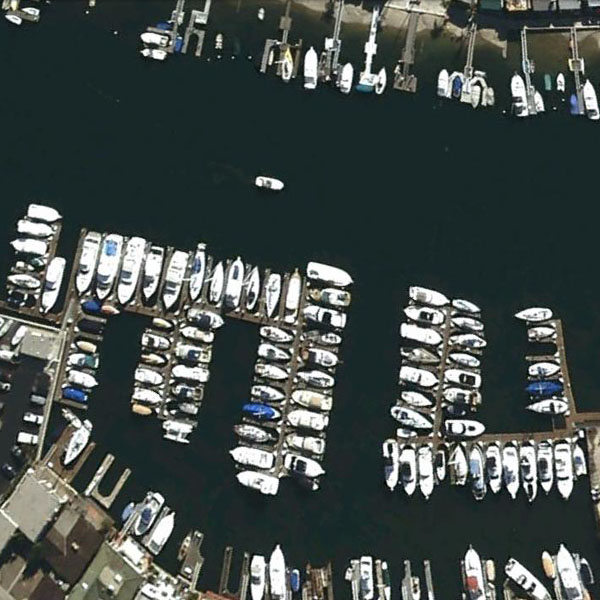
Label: Port